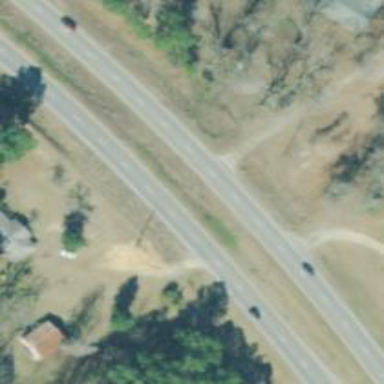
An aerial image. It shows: Asphalt trunk highway.